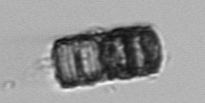
Label: Paralia_sulcata